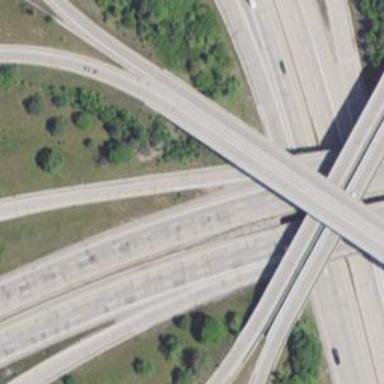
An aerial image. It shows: Bridge over motorway.